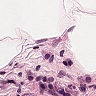
Metastatic tissue present: no